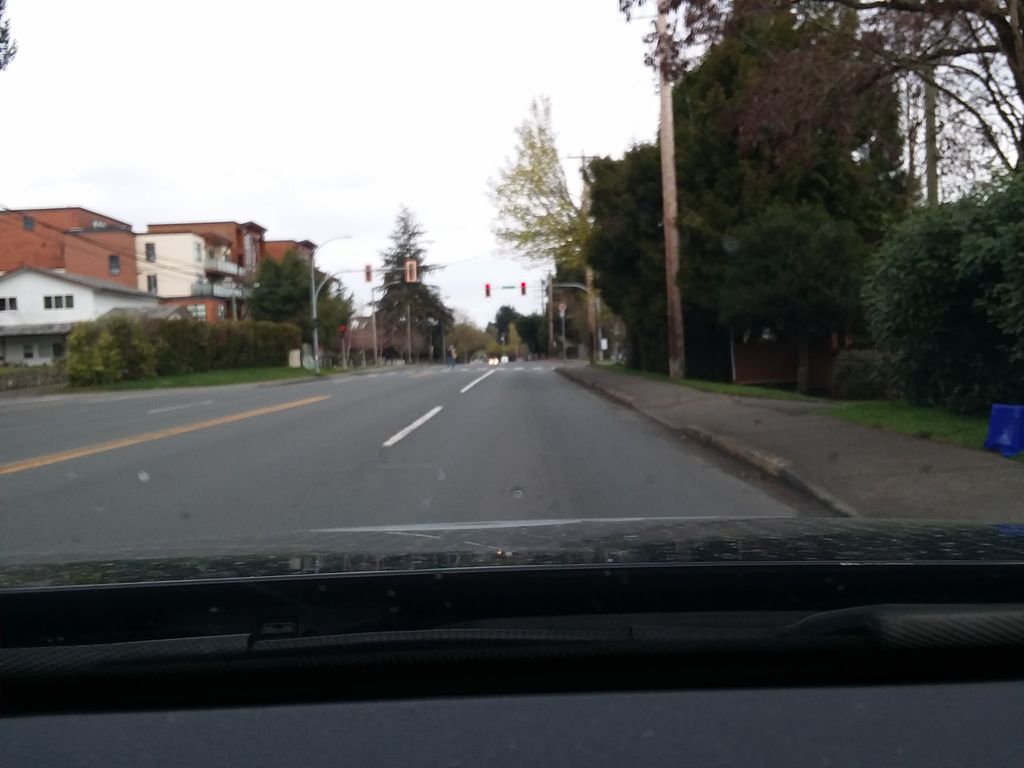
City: victoria